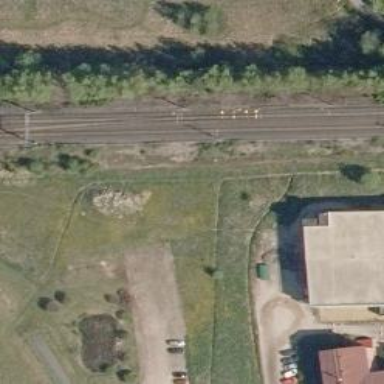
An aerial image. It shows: Railway signal with catenary mast.